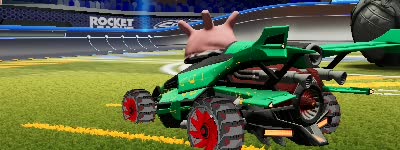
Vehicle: aftershock